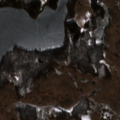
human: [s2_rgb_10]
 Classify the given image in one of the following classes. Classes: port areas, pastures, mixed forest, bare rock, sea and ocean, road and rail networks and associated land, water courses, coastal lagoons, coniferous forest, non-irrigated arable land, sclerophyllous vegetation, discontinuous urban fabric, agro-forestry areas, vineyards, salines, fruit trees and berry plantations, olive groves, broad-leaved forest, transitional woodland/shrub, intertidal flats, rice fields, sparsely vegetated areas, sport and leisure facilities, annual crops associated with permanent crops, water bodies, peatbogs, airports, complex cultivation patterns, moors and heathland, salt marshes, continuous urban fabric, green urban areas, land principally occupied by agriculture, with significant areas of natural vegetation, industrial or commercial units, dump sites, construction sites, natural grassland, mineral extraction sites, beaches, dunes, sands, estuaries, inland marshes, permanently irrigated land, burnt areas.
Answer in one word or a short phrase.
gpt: non-irrigated arable land, pastures, complex cultivation patterns, land principally occupied by agriculture, with significant areas of natural vegetation, broad-leaved forest, water bodies